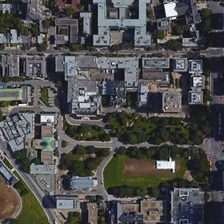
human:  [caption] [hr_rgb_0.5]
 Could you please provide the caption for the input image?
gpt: many buildings and some green trees are in a school .

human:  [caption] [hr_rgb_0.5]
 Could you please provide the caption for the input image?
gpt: many buildings and some green trees are in a school .

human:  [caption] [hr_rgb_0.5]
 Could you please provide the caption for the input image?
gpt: many buildings and some green trees are in a school .

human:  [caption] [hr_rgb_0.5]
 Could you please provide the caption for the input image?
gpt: many buildings and some green trees are in a school .

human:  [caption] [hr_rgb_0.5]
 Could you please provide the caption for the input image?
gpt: many buildings and some green trees are in a school .